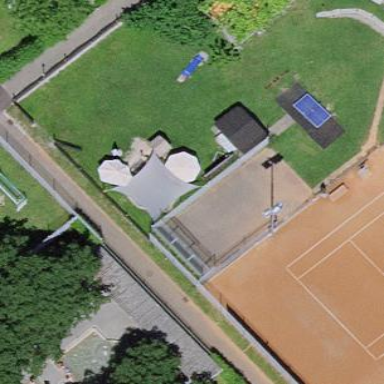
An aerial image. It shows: Tennis court in leisure pitch.